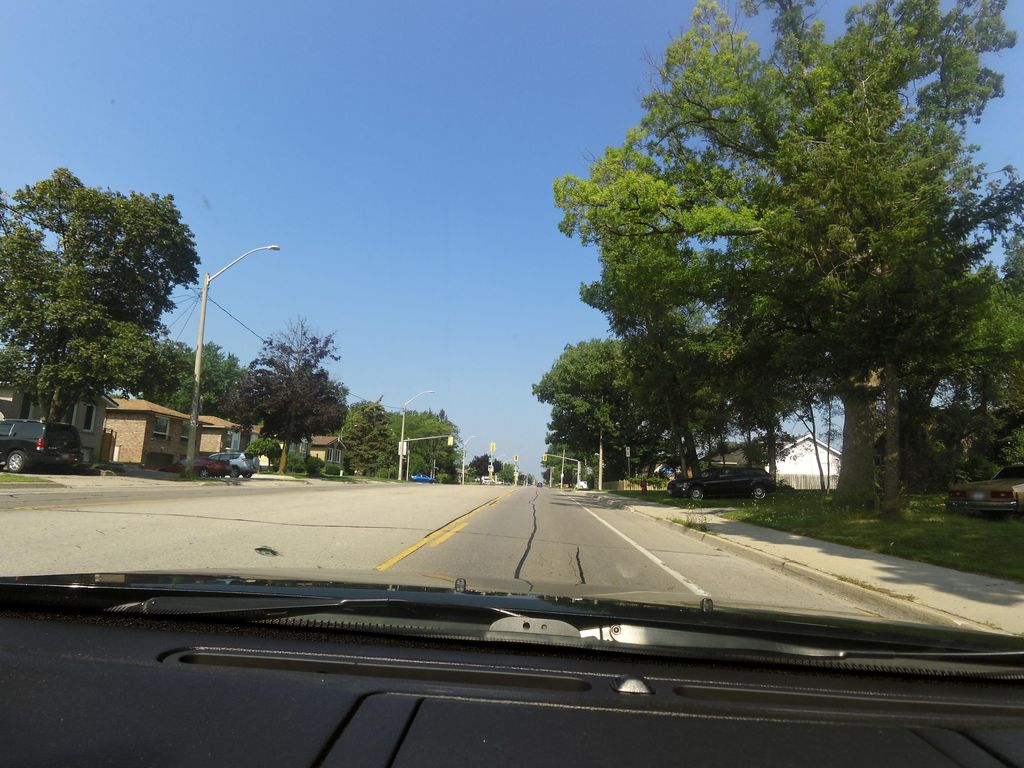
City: hamilton